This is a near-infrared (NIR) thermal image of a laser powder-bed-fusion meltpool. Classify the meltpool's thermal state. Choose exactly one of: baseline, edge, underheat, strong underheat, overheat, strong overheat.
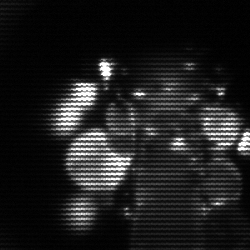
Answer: baseline